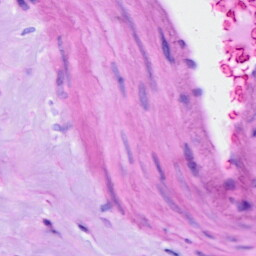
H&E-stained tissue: Ovarian